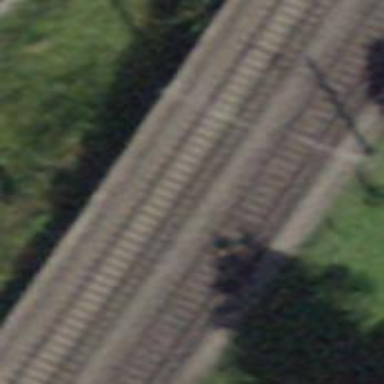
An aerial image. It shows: Railway track with contact line for electrification.